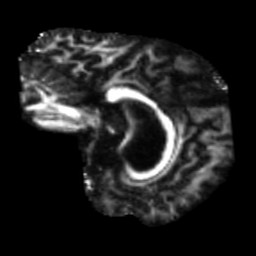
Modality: FA
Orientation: sagittal
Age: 71
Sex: male
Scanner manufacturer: siemens
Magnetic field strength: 3 T
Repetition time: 5.47 s
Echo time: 0.0854 s